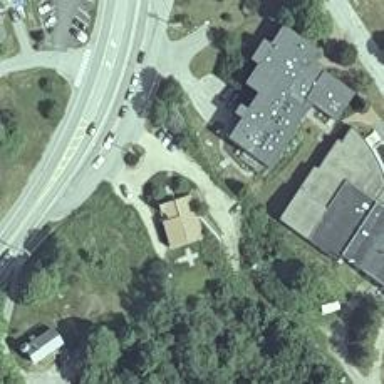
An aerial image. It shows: Beautiful church building.